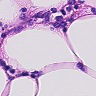
Metastatic tissue present: no